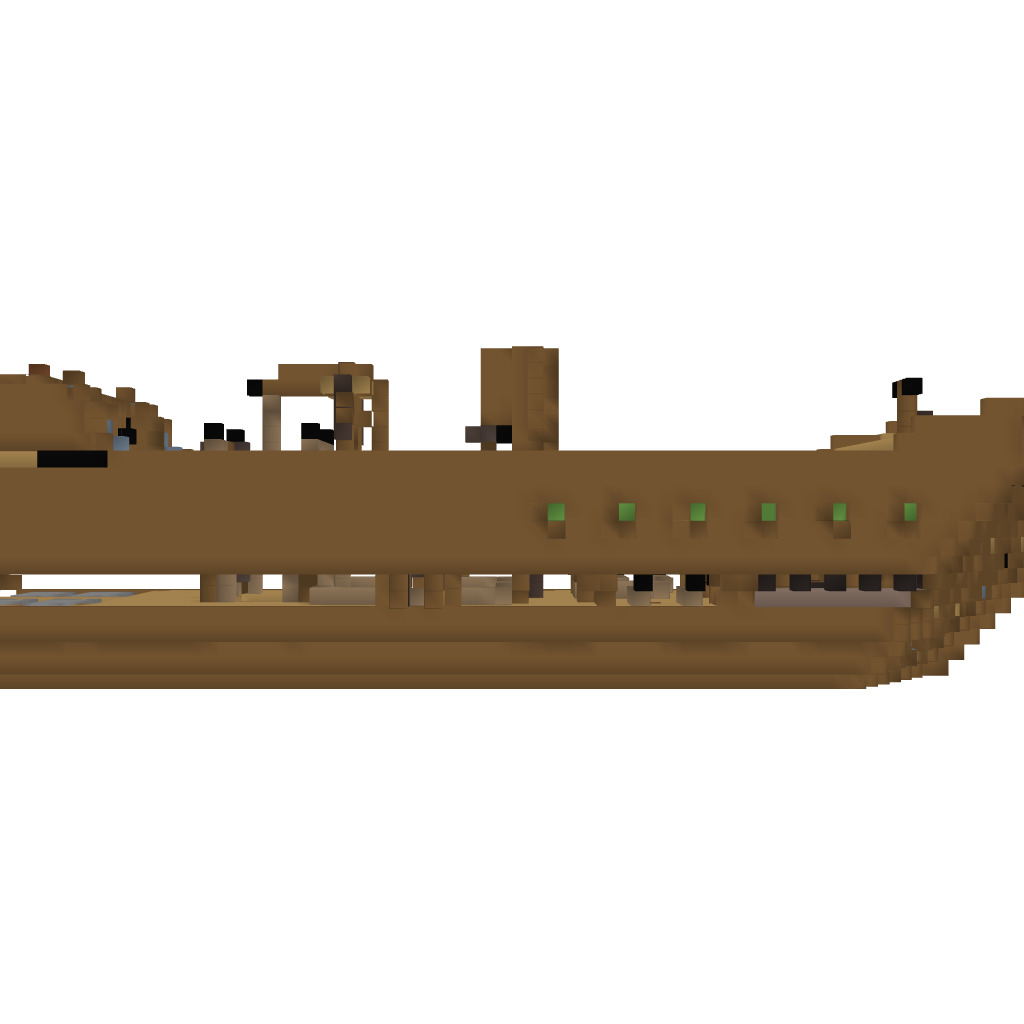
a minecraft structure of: Ship with cannons (fix)